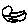
Label: bird